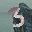
Label: 3